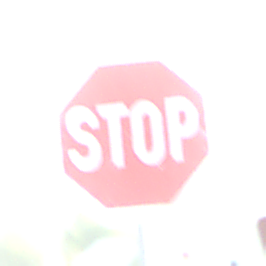
Verkehrszeichen: Stop
Umgebung: Outdoor, Special
Tageszeit: SunriseSunset
Wetter: Clear
Licht: Natural
Jahreszeit: NotSpecified
Kontrast: MediumContrast